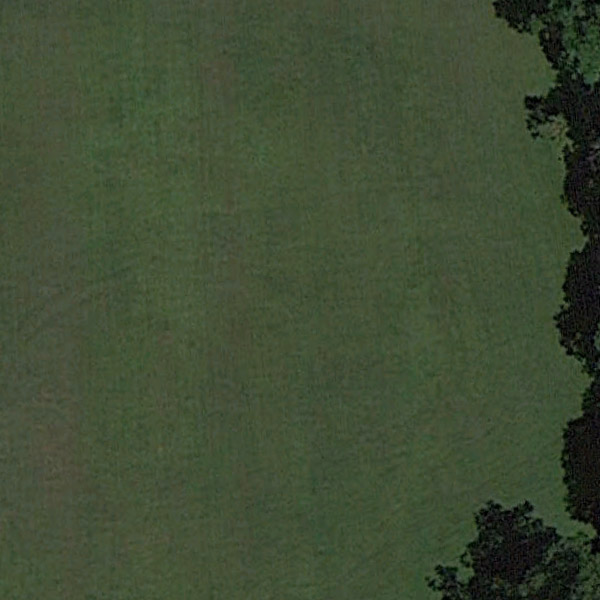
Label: Meadow